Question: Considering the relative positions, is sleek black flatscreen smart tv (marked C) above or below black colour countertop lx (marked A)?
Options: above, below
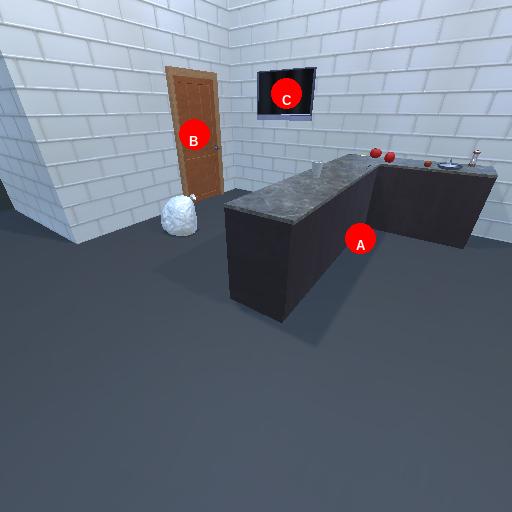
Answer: above